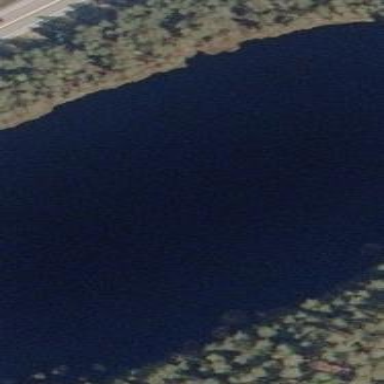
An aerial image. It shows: Serene lake surrounded by nature.